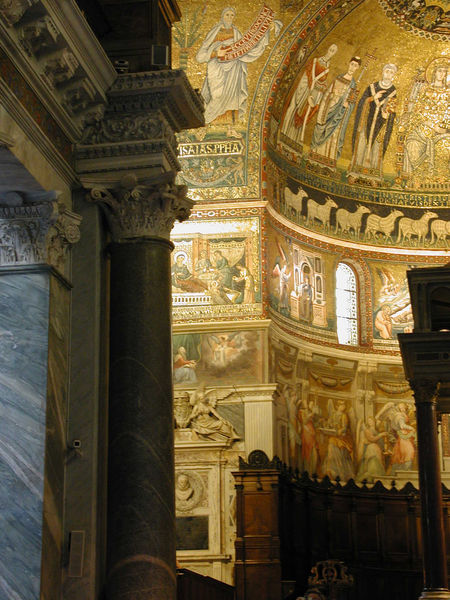
Titel: Santa Maria in Trastevere, Rom
Standort: Rom, S. Maria in Trastevere (EU - I - Latium)
Schlagwörter: fenster, marmor, säule, säulen, vorhang, kirche, gold, bilder, bogen, figuren, kuppel, wandmalerei, gewölbe, kloster, dom, mosaik, altar, kathedrale, kapitell, fries, gesims, jesus, apsis, fresken, chor, heilige, heilig, korinthisch, schafe, wandbemalung, kuppel gold, kloset